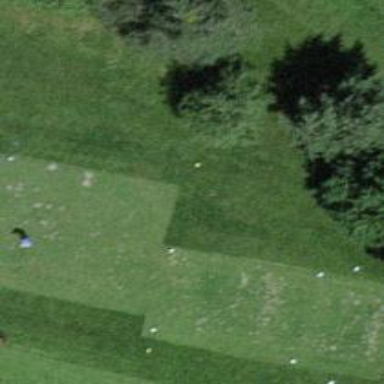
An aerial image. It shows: Golf tee area with grass surface.